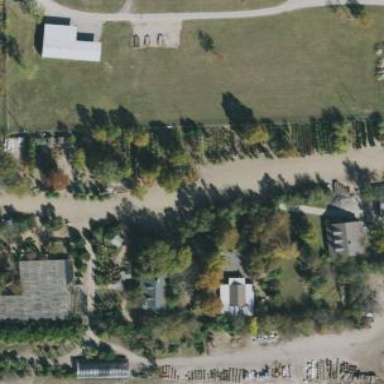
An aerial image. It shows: Garden center.